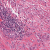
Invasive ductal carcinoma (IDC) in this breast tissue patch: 1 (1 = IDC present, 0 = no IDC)